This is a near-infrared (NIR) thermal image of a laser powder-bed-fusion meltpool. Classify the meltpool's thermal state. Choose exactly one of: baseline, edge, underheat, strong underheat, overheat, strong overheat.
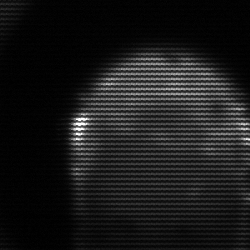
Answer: edge